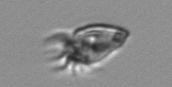
Label: Paratontonia_gracillima